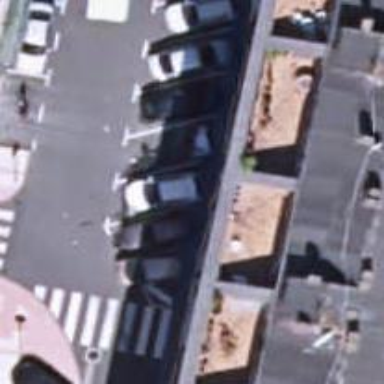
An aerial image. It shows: Living street.